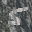
Label: 5